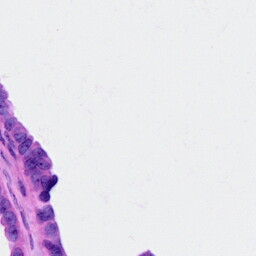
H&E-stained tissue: Ovarian